Question: I have a question on how to produce OpenMP pseudocode when you have a specific dependency graph in mind.
So suppose that we have this specific graph:

A solution could be something like this:
'''
#pragma omp parallel
{
#pragma omp single
{
A();
#pragma omp task B();
#pragma omp task C();
D();
#pragma omp taskwait
#pragma omp task E();
F();
}
}
'''
Now the thing is that although the code above does succeed important parallelism, task E has to wait for task D to complete and task F has to wait for task B to complete, which is not required according to the graph.
So my question is, can someone provide me with OpenMP pseudocode where E won't wait for D and F won't wait for B for the given dependency graph?
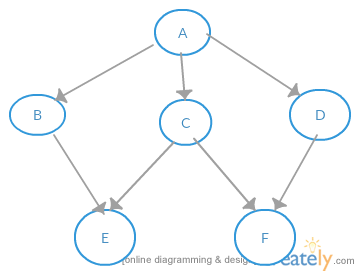
Answer: For this purpose, the OpenMP standard proposes the 'depend' clause for the 'task' directive.
In your specific case, I guess this could be used like this:
'''
#include <stdio.h>
int a, b, c;
void A() {
a = b = c = 1;
printf( "[%d]In A: a=%d b=%d c=%d
", omp_get_thread_num(), a, b, c );
}
void B() {
a++;
sleep( 3 );
printf( "[%d]In B: a=%d
", omp_get_thread_num(), a );
}
void C() {
b++;
sleep( 2 );
printf( "[%d]In C: b=%d
", omp_get_thread_num(), b );
}
void D() {
c++;
sleep( 1 );
printf( "[%d]In D: c=%d
", omp_get_thread_num(), c );
}
void E() {
a++;
sleep( 3 );
printf( "[%d]In E: a=%d, b=%d
", omp_get_thread_num(), a, b );
}
void F() {
c++;
sleep( 1 );
printf( "[%d]In F: b=%d c=%d
", omp_get_thread_num(), b, c );
}
int main() {
#pragma omp parallel num_threads( 8 )
{
#pragma omp single
{
#pragma omp task depend( out: a, b, c )
A();
#pragma omp task depend( inout: a )
B();
#pragma omp task depend( inout: b )
C();
#pragma omp task depend( inout: c )
D();
#pragma omp task depend( inout: a ) depend( in: b )
E();
#pragma omp task depend( inout: c ) depend( in: b )
F();
}
}
printf( "Finally a=%d b=%d c=%d
", a, b, c );
return 0;
}
'''
As you can see, I introduced some variables 'a', 'b' and 'c' which I use to define dependencies across tasks. I also modify them in the call accordingly, although this isn't necessary (I only did it for showing how the flow was handled).
And here is what I get on my machine:
'''
~/tmp$ gcc -fopenmp depend.c
~/tmp$ ./a.out
[6]In A: a=1 b=1 c=1
[7]In D: c=2
[2]In C: b=2
[6]In B: a=2
[2]In F: b=2 c=3
[6]In E: a=3, b=2
Finally a=3 b=2 c=3
'''